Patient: sex M, age 57
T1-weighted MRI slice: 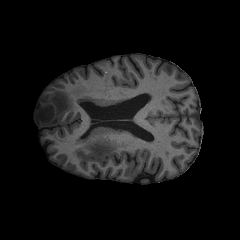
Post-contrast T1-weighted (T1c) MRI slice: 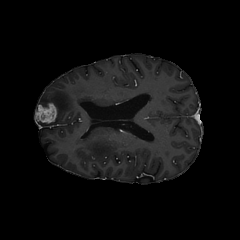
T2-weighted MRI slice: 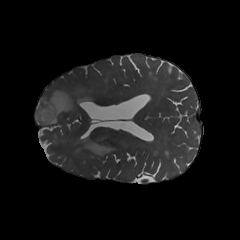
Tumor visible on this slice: yes
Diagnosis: Glioblastoma, IDH-wildtype
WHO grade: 4